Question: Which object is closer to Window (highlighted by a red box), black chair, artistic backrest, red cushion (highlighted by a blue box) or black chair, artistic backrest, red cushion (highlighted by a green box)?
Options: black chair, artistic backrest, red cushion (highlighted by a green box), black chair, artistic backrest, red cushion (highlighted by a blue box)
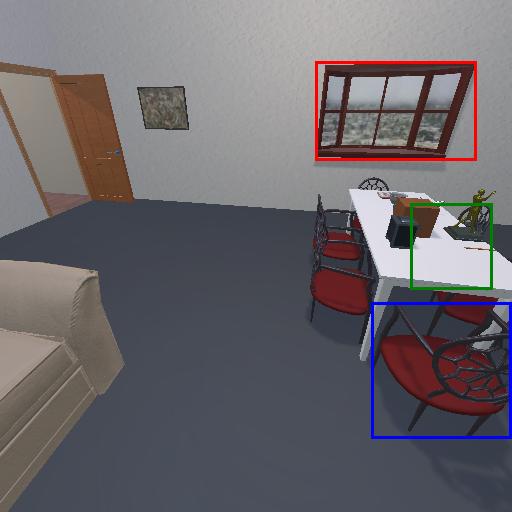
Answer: black chair, artistic backrest, red cushion (highlighted by a green box)